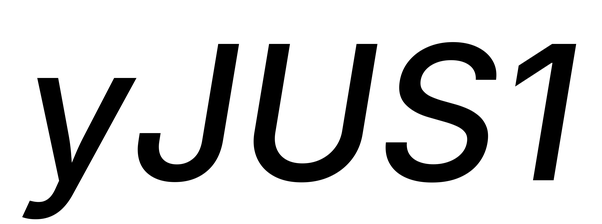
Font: Inter-Italic_Medium_Italic